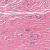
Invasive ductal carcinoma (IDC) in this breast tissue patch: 0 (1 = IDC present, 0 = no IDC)